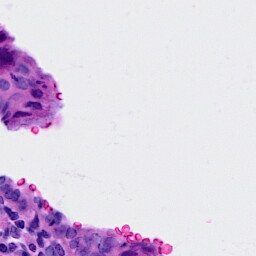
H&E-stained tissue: Cervix